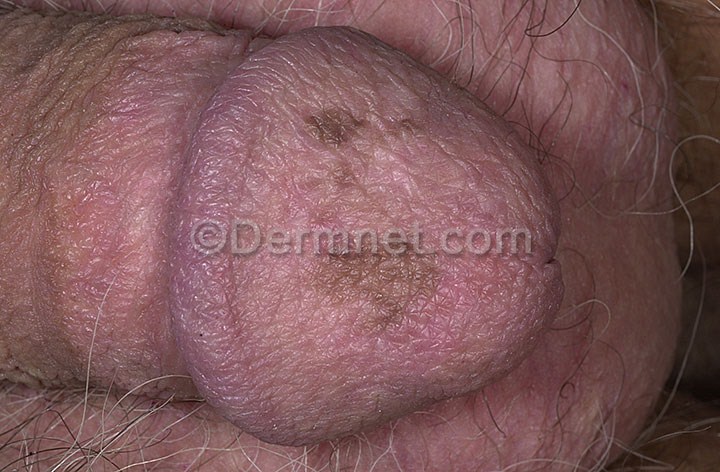
Disease: Light Diseases and Disorders of Pigmentation